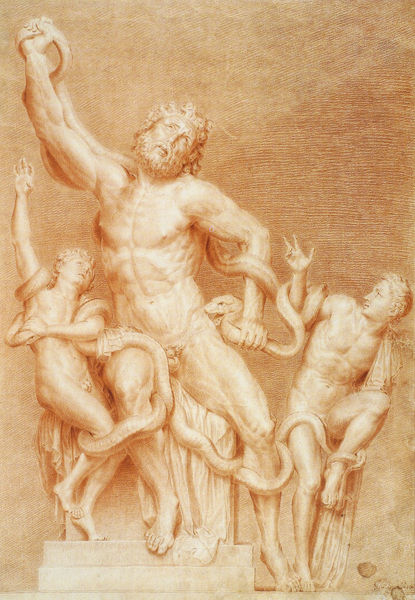
Titel: Laokoon
Künstler: Giuseppe Pesci
Institution: Schwerin, Staatliches Museum
Schlagwörter: gruppe, himmel, kampf, mann, nackt, skizze, zeichnung, rot, alt, bart, sockel, figur, drei, vater, locken, kinder, statue, jungen, knaben, grafik, figuren, angst, stufen, plastik, antike, druck, radierung, stich, schlange, mythologie, götter, zeus, priester, schlangen, frei, winden, rötel, söhne, ziel, jünglinge, laokoon, gequält, schalngen, python, kanmpf, pyton